Aerial crown-view tile of a tropical tree (Barro Colorado Island, Panama), acquired 20241112:
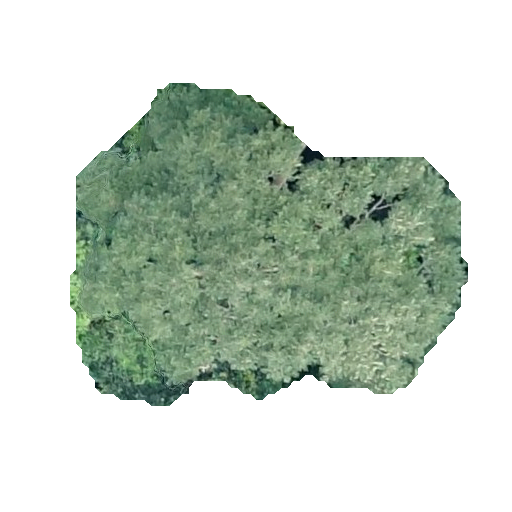
Species: Jacaranda copaia
GBIF accepted scientific name: Jacaranda copaia
Crown area: 147.944 m²